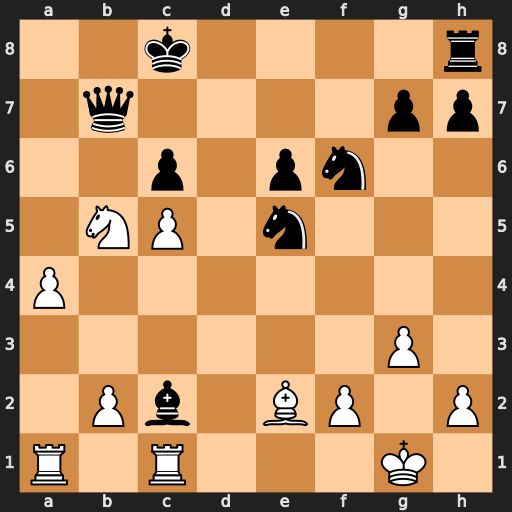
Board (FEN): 2k4r/1q4pp/2p1pn2/1NP1n3/P7/6P1/1Pb1BP1P/R1R3K1
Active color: w
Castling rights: -
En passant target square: -
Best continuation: Nd6+ Kc7 Nxb7